Question: I want to use group boxes to improve my GUI. However when adding components to a 'Group' they move to the center of the box and are not left aligned anymore. How do I get each button and text to move to the left margin.

Code
'''
GridLayout layout = new GridLayout(1, true);
layout.marginWidth = 300;
Group group = new Group(this, SWT.SHADOW_OUT);
group.setText("Open file locations");
group.setLayout(layout);
Button optionOne = new Button(group, SWT.CHECK | SWT.LEFT);
optionOne.setText(AppMessages.msg("Open file A") );
Button optionTwo = new Button(group, SWT.LEFT | SWT.CHECK);
optionTwo.setText(AppMessages.msg("Open file B") );
'''
<URL>
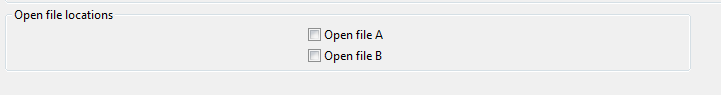
Answer: Can u try to remove marginWidth from the layout